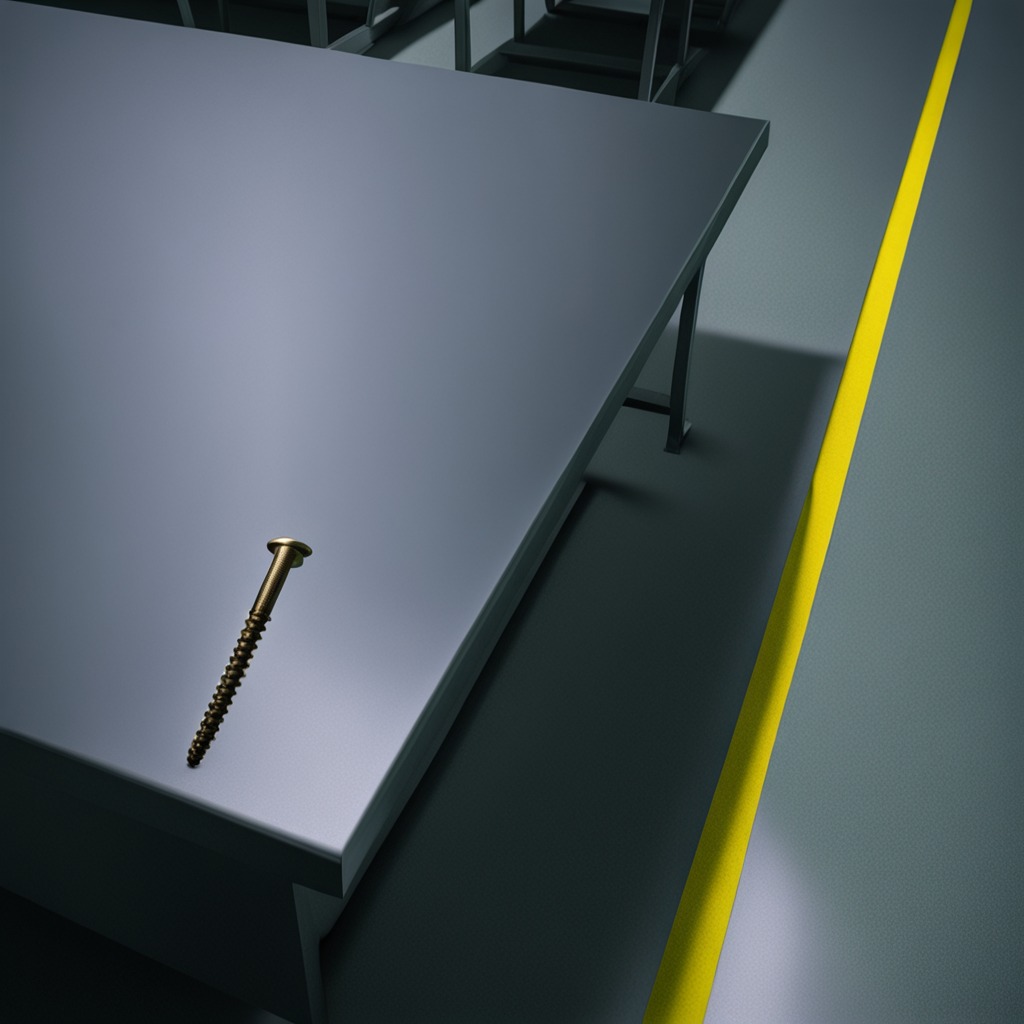
A metal screw is lying on the table.